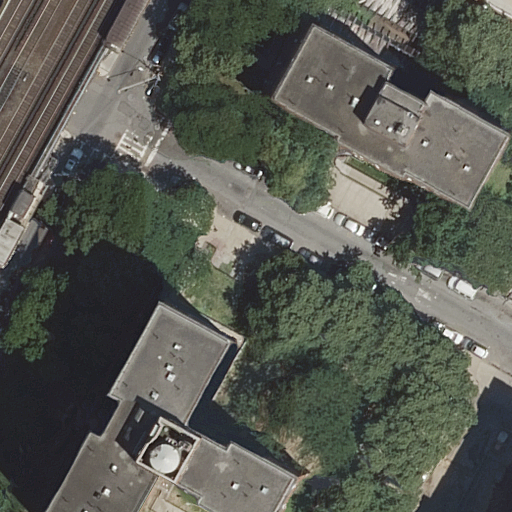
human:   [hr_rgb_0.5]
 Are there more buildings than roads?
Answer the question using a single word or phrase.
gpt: no

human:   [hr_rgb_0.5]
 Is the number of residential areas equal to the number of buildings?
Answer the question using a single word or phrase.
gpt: no

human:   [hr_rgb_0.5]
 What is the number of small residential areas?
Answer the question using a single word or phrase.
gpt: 0

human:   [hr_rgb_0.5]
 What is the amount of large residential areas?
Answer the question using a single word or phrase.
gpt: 0

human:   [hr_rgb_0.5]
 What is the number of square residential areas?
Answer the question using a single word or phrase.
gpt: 0

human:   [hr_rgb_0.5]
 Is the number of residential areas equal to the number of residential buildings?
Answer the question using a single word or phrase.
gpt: no

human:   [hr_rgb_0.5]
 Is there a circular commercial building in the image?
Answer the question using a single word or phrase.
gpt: no

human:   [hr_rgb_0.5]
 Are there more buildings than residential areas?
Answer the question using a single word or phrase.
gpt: yes

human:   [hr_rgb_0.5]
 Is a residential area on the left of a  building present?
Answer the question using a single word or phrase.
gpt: yes

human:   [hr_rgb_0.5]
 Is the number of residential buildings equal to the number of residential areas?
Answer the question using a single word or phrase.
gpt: no

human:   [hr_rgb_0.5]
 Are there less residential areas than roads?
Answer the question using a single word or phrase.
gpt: yes

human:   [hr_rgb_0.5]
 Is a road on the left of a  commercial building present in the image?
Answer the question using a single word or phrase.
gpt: no

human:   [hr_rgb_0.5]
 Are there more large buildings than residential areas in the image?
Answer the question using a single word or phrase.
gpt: yes

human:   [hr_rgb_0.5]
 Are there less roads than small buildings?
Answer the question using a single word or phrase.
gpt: no

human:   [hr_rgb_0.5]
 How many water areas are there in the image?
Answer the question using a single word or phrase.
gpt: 0

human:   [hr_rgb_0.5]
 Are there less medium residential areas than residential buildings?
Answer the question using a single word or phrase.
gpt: yes

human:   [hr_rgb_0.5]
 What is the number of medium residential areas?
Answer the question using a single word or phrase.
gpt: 1

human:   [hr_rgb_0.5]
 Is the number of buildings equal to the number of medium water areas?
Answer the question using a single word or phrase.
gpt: no

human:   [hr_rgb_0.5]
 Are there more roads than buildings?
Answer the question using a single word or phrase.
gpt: yes

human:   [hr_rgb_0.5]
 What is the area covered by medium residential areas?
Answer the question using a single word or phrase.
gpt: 165m2

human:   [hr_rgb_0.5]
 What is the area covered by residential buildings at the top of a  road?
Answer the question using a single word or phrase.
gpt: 1027m2

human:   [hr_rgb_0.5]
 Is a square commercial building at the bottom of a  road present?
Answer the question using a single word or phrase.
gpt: no

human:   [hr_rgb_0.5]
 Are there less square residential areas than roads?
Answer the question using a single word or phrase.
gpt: yes

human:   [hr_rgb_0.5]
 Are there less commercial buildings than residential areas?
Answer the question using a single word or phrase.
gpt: yes

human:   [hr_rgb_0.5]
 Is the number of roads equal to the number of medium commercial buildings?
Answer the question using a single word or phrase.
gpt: no

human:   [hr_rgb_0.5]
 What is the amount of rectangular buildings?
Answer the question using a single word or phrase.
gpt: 1

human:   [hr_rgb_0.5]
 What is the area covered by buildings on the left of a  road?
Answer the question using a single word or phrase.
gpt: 0m2

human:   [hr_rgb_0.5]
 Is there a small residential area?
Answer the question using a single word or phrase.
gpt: no

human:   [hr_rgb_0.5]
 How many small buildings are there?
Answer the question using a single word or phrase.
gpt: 0

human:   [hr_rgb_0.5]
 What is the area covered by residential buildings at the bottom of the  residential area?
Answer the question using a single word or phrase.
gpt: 1873m2

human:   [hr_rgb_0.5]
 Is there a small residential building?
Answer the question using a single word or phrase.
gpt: no

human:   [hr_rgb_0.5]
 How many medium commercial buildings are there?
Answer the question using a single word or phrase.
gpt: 0

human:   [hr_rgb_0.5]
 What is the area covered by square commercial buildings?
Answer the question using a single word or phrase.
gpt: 0m2

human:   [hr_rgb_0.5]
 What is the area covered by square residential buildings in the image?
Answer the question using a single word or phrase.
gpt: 0m2

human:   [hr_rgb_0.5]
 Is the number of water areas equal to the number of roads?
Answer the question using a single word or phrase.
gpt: no

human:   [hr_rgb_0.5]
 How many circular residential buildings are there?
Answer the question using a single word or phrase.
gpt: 0